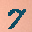
Label: 7